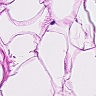
Metastatic tissue present: no